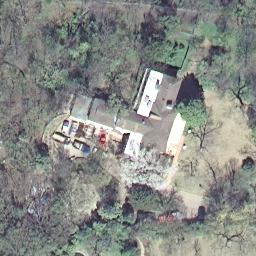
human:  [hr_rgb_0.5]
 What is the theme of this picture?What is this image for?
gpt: sparse residential